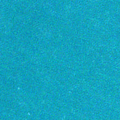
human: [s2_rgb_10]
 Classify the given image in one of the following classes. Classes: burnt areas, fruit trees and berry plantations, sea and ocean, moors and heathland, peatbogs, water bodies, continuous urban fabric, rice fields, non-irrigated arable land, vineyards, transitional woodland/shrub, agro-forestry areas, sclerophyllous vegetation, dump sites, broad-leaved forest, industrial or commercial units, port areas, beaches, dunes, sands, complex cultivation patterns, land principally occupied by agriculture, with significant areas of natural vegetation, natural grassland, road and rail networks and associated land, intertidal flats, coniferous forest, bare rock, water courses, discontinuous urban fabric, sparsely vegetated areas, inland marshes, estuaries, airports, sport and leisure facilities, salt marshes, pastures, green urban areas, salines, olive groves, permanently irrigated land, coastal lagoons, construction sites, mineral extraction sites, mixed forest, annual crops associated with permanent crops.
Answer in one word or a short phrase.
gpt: sea and ocean